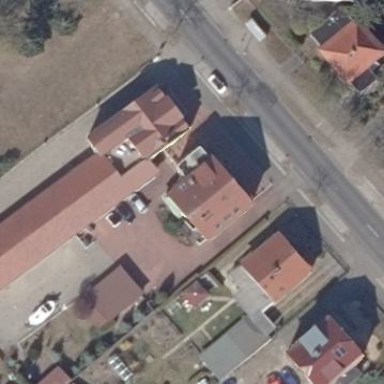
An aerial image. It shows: Building.